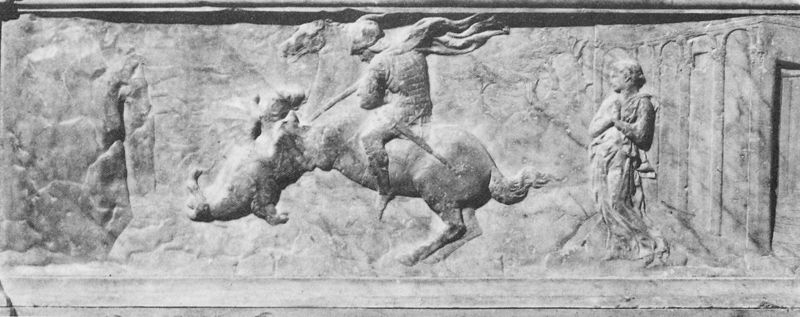
Titel: Der hl. Georg befreit die Prinzessin
Standort: Florenz, Orsanmichele (EU - I - Toskana)
Schlagwörter: kampf, mann, umhang, frau, säulen, gebäude, hund, tier, tiere, tuch, mensch, stein, hände, pferd, reiter, schweif, relief, flattern, lanze, foto, antike, jungfrau, schwarzweiß, schwert, dynamik, helm, beten, mythologie, ritter, jagd, rüstung, antik, mittelalter, krieger, töten, betend, drache, freske, spiess, bestie, kettenhemd, relief kampf antik kampf gegen tier